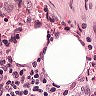
Metastatic tissue present: no